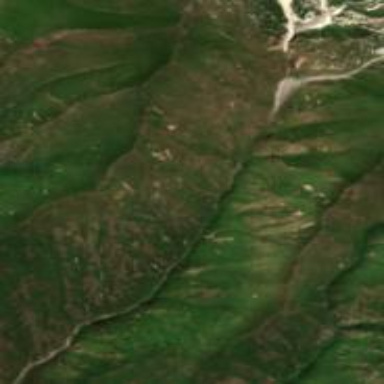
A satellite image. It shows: Natural ridge.